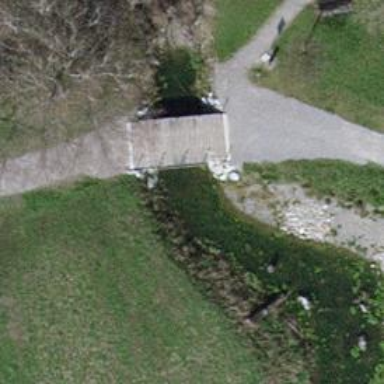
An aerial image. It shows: Footway on bridge.